Question: I am currently trying to write a Chatbot with Microsofts Bot Framework. I want to use a choice-prompt but it does not wait for me/the user to choose an option. Not even the example-code from <URL> worked for me. See this working example:
'''
var restify = require('restify');
var builder = require('botbuilder');
var botbuilder_azure = require("botbuilder-azure");
// Setup Restify Server
var server = restify.createServer();
server.listen(process.env.port || process.env.PORT || 3978, function () {
console.log('%s listening to %s', server.name, server.url);
});
// Create chat connector for communicating with the Bot Framework Service
var connector = new builder.ChatConnector({
appId: process.env.MicrosoftAppId,
appPassword: process.env.MicrosoftAppPassword,
openIdMetadata: process.env.BotOpenIdMetadata
});
// Listen for messages from users
server.post('/api/messages', connector.listen());
var bot = new builder.UniversalBot(connector);
bot.set('storage', new builder.MemoryBotStorage());
var luisAppId = process.env.LuisAppId;
var luisAPIKey = process.env.LuisAPIKey;
var luisAPIHostName = process.env.LuisAPIHostName || 'westus.api.cognitive.microsoft.com';
var LuisModelUrl = 'https://' + luisAPIHostName + '/luis/v2.0/apps/' + 'enter code here'luisAppId + '?subscription-key=' + luisAPIKey;
/**
* RECOGNIZERS
*/
var recognizer = new builder.LuisRecognizer(LuisModelUrl);
bot.recognizer(recognizer);
/**
* DIALOG SECTION
*/
var intents = new builder.IntentDialog({ recognizers: [recognizer] });
bot.dialog('/', intents);
intents.onDefault([
function(session){
session.send('I am sorry but I don't know that.');
}
]);
intents.matches('City' ,[
function(session, args) {
session.beginDialog('getLocationDialog');
session.endDialog();
}
]);
var locationLabels = {
City1: 'City 1',
City2: 'City 2',
City3: 'City 3'
};
bot.dialog('getLocationDialog', [
function (session) {
builder.Prompts.choice(session, "Choose a city", locationLabels
, { listStyle: builder.ListStyle.button },{
maxRetries: 3,
retryPrompt: 'This is not a valid option. Choose one of the options listed above.' });
},
function (session, results) {
console.log(results.response.entity);
if (results.response){
var location = locationLabels[results.response.entity];
session.send('You are interested in %s', location);
session.endDialog();
}
else {
session.send('Okay.');
session.endDialog();
}
}
]);
'''
The dialog with the prompt is this part (the intent is matched using LUIS):
'''
intents.matches('City' ,[
function(session, args) {
session.beginDialog('getLocationDialog');
session.endDialog();
}
]);
var locationLabels = {
City1: 'City 1',
City2: 'City 2',
City3: 'City 3'
};
bot.dialog('getLocationDialog', [
function (session) {
builder.Prompts.choice(session, "Choose a city", locationLabels
, { listStyle: builder.ListStyle.button },{
maxRetries: 3,
retryPrompt: 'This is not a valid option. Choose one of the options listed above.' });
},
function (session, results) {
console.log(results.response.entity);
if (results.response){
var location = locationLabels[results.response.entity];
session.send('You are interested in %s', location);
session.endDialog();
}
else {
session.send('Okay.');
session.endDialog();
}
}
]);
'''
See this code in action
The bot does not wait for me to choose an option. Can somebody tell where the problem is?
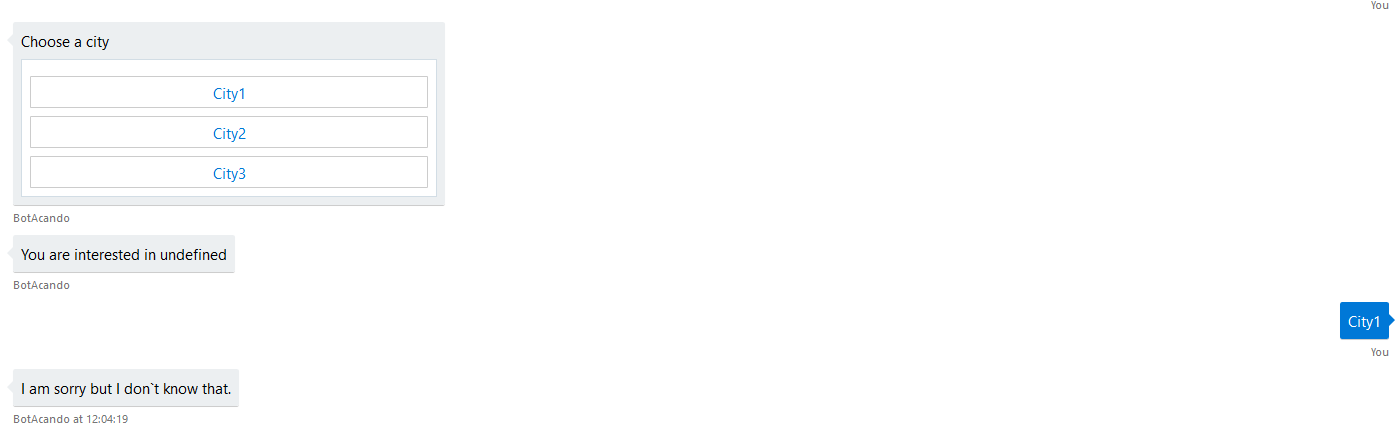
Answer: Please try the code listed below. I made a few changes that had it working on my end. First, remove the session.EndDialog() call in the 'City' intent match. That call was causing the dialog to start over before the original dialog could complete.
Second, you had the locationLabels variable set as a key/value pair. This needs to be a simple array. If you need to use a key/value pair, consider using iChoice.
Third, your location variable only needs to be assigned results.response.entity. As locationLabels is a simple array, you no longer need to try and match on it.
Hope this helps.
Steve.
'''
var intents = new builder.IntentDialog({ recognizers: [recognizer] });
bot.dialog('/', intents);
intents.onDefault([
function(session){
session.send('I am sorry but I don't know that.');
}
]);
intents.matches('City' ,[
function(session, args) {
session.beginDialog('getLocationDialog');
// session.endDialog();
}
]);
var locationLabels = ['City 1', 'City 2', 'City 3'];
bot.dialog('getLocationDialog', [
function (session) {
builder.Prompts.choice(session, "Choose a city", locationLabels, { listStyle: builder.ListStyle.button });
},
function (session, results) {
console.log(results.response.entity);
var location = results.response.entity;
if (results.response){
session.send('You are interested in %s', location);
session.endDialog();
}
else {
session.send('Okay.');
session.endDialog();
}
}
]);
'''